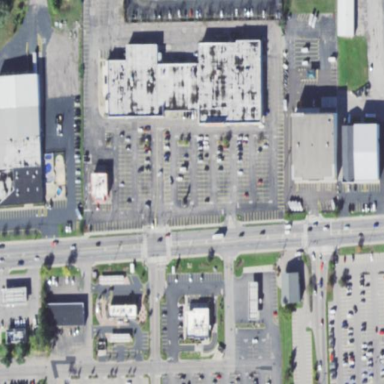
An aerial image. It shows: Retail area.